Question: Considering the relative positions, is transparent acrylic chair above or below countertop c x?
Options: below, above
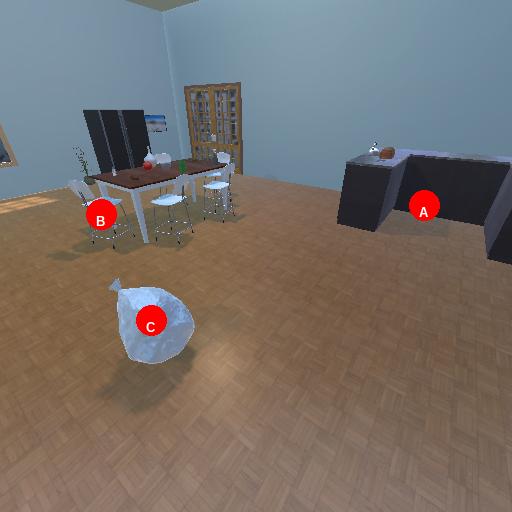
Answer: below